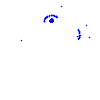
Particle: pion